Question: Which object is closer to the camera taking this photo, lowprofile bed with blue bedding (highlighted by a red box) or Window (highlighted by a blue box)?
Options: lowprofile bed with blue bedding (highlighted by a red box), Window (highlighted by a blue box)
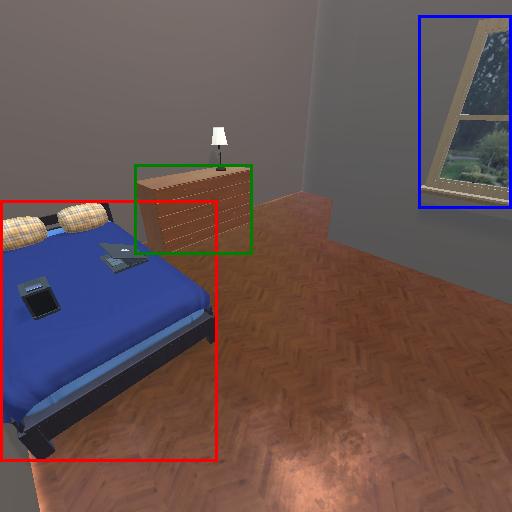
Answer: lowprofile bed with blue bedding (highlighted by a red box)